Interaction volume radius: 5 \u00c5
Interaction volume height: 20 \u00c5
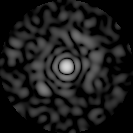
Disorder parameter: 0.8344